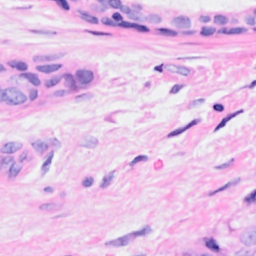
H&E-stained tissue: Breast